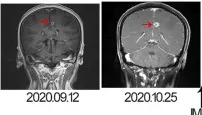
The tumor progression of the patient before and after treatment. (C) Magnetic resonance images at various points. The tumor is indicated by red arrows. ICI, immune checkpoint inhibitor; IMRT: intensity-modulated radiotherapy; PD, progressive disease; PR, partial response.
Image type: radiology (mri)